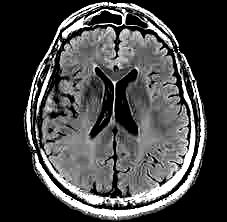
Label: notumor